Question: i have a trouble in bind data to Grid, element was generated but not in a proper row and column
when assign a source at that time all data will be present but not in a proper grid's row and column all controls will be render in a Column 0 and row 0

my code is below
Xaml
'''
<UserControl.Resources>
<DataTemplate x:Name="DTItemTemp">
<Border Width="200" Height="Auto" BorderBrush="Red" BorderThickness="2" Grid.Row="{Binding Grow}" Grid.Column="{Binding Gcol}" Margin="5">
<StackPanel Orientation="Vertical" >
<TextBlock Text="{Binding Name, Mode=OneWay}"></TextBlock>
<TextBlock Text="{Binding Grow, Mode=OneWay, StringFormat='Row {0}'}"></TextBlock>
<TextBlock Text="{Binding Gcol, Mode=OneWay, StringFormat='Col {0}'}"></TextBlock>
</StackPanel>
</Border>
</DataTemplate>
<DataTemplate x:Name="DTGridTemp">
<StackPanel Orientation="Vertical">
<TextBlock Text="{Binding Name, Mode=OneWay}"></TextBlock>
<Grid ShowGridLines="True" Margin="10">
<Grid.ColumnDefinitions>
<ColumnDefinition></ColumnDefinition>
<ColumnDefinition></ColumnDefinition>
<ColumnDefinition></ColumnDefinition>
</Grid.ColumnDefinitions>
<Grid.RowDefinitions>
<RowDefinition Height="*"></RowDefinition>
</Grid.RowDefinitions>
<ItemsControl ItemsSource="{Binding MyItem,Mode=TwoWay}"
ItemTemplate="{StaticResource DTItemTemp}"
HorizontalAlignment="Stretch" VerticalAlignment="Stretch"
HorizontalContentAlignment="Stretch" VerticalContentAlignment="Stretch" />
</Grid>
</StackPanel>
</DataTemplate>
<DataTemplate x:Name="DTStack">
</DataTemplate>
</UserControl.Resources>
<Grid x:Name="LayoutRoot" Background="White">
<ItemsControl x:Name="stksource" ItemTemplate="{StaticResource DTGridTemp}"
HorizontalAlignment="Stretch" VerticalAlignment="Stretch"
HorizontalContentAlignment="Stretch" VerticalContentAlignment="Stretch" />
</Grid>
'''
Cs File
'''
public partial class MainPage : UserControl
{
public MainPage()
{
InitializeComponent();
mydata data = new mydata();
data.DTGrid = new List<Grids>();
for (int i = 0; i < 3; i++)
{
Grids grd = new Grids();
grd.MyItem = new List<Items>();
grd.Name = string.Format("Grid of {0}", i);
for (int j = 0; j < 3; j++)
{
Items it = new Items();
it.Name = string.Format("Item {0} of {1}", i, j);
it.Grow = 0;
it.Gcol = j;
grd.MyItem.Add(it);
}
data.DTGrid.Add(grd);
}
stksource.ItemsSource = data.DTGrid;
}
}
public class mydata
{
public List<Grids> DTGrid { get; set; }
}
public class Grids
{
public string Name { get; set; }
public List<Items> MyItem { get; set; }
}
public class Items
{
public string Name { get; set; }
public int Grow { get; set; }
public int Gcol { get; set; }
}
'''
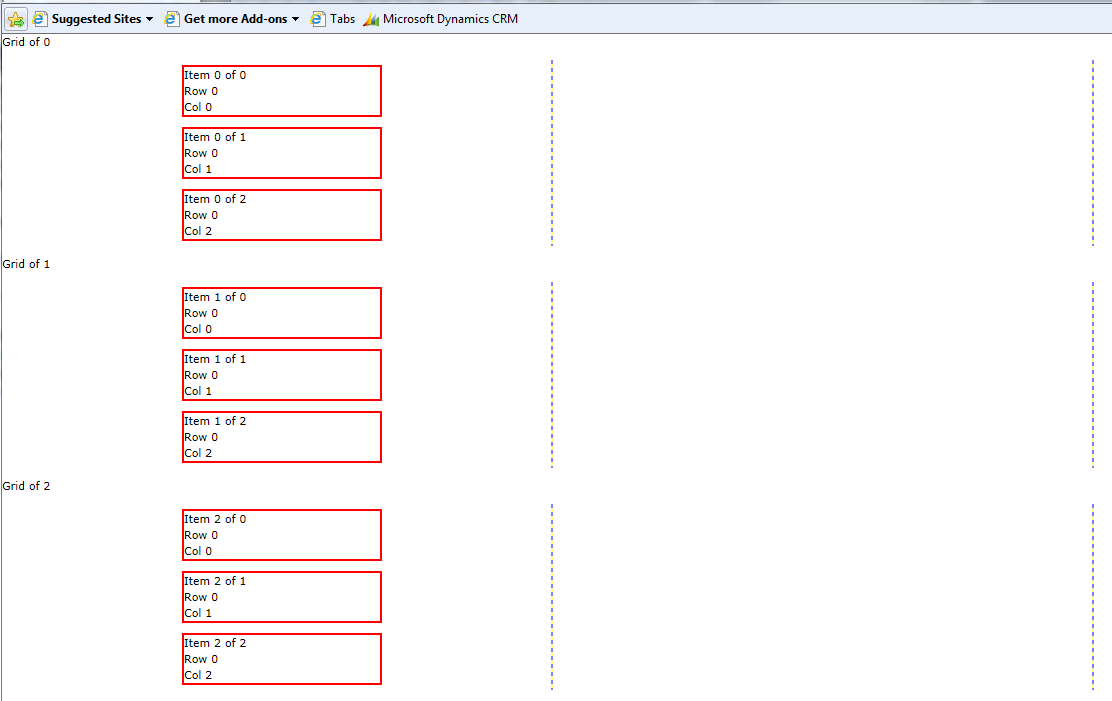
Answer: After much back-and-forth, here's my final answer. Add a 'Style' for 'ContentPresenter's to the 'ItemsControl''s resources.
'''
<ItemsControl x:Name="stksource"
HorizontalAlignment="Stretch" VerticalAlignment="Stretch"
HorizontalContentAlignment="Stretch" VerticalContentAlignment="Stretch" >
<ItemsControl.ItemTemplate>
<DataTemplate>
<StackPanel Orientation="Vertical">
<TextBlock Text="{Binding Name, Mode=OneWay}"></TextBlock>
<ItemsControl ItemsSource="{Binding MyItem}"
HorizontalAlignment="Stretch" VerticalAlignment="Stretch"
HorizontalContentAlignment="Stretch" VerticalContentAlignment="Stretch">
<!-- The ItemsPanel property tells the ItemsControl2 what type of container to use for all items -->
<ItemsControl.ItemsPanel>
<ItemsPanelTemplate>
<Grid ShowGridLines="True" Margin="10">
<Grid.ColumnDefinitions>
<ColumnDefinition></ColumnDefinition>
<ColumnDefinition></ColumnDefinition>
<ColumnDefinition></ColumnDefinition>
</Grid.ColumnDefinitions>
<Grid.RowDefinitions>
<RowDefinition Height="*"></RowDefinition>
</Grid.RowDefinitions>
</Grid>
</ItemsPanelTemplate>
</ItemsControl.ItemsPanel>
<!-- The ItemTemplate property tells the ItemsControl2 how each data item will be represented in the UI -->
<ItemsControl.ItemTemplate>
<DataTemplate>
<Border Width="200" Height="Auto" BorderBrush="Red" BorderThickness="2" Margin="5">
<StackPanel Orientation="Vertical" >
<TextBlock Text="{Binding Name, Mode=OneWay}"></TextBlock>
<TextBlock Text="{Binding Grow, Mode=OneWay, StringFormat='Row {0}'}"></TextBlock>
<TextBlock Text="{Binding Gcol, Mode=OneWay, StringFormat='Col {0}'}"></TextBlock>
</StackPanel>
</Border>
</DataTemplate>
</ItemsControl.ItemTemplate>
<!-- The style for ContentPresenter will target the item containers -->
<ItemsControl.Resources>
<Style TargetType="ContentPresenter">
<Setter Property="Grid.Row" Value="{Binding Grow}" />
<Setter Property="Grid.Column" Value="{Binding Gcol}" />
</Style>
</ItemsControl.Resources>
</ItemsControl>
</StackPanel>
</DataTemplate>
</ItemsControl.ItemTemplate>
</ItemsControl>
'''